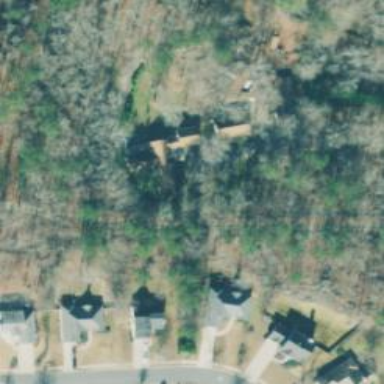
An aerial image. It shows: Driveway.